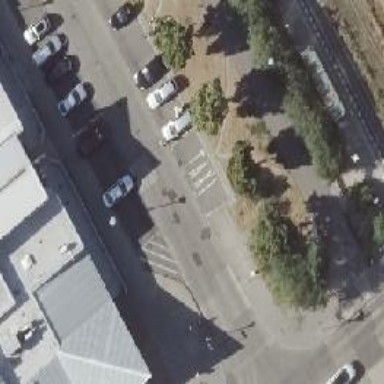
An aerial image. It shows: Taxi stand.